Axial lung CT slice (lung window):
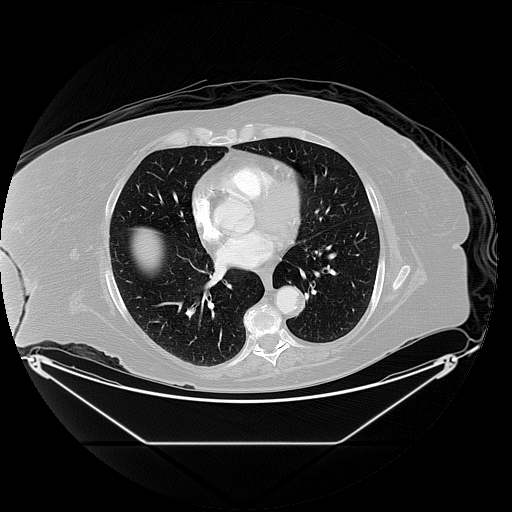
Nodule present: no